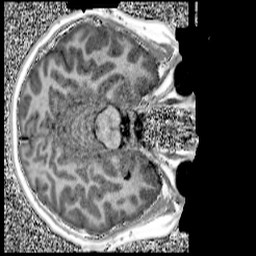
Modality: UNIT1
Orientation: axial
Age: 11
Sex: male
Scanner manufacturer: siemens
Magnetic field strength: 3 T
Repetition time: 4 s
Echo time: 0.00299 s